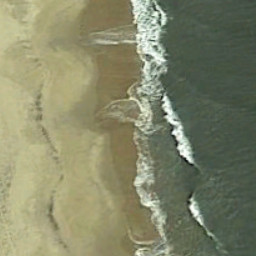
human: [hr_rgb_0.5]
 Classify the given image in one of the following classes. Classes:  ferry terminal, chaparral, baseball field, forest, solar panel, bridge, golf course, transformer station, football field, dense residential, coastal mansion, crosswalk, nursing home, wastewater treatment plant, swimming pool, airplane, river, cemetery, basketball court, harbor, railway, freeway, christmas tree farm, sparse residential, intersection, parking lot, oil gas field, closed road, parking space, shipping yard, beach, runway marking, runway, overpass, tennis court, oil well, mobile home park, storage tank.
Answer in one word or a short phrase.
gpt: beach